Field crop: maize
Growth stage: 2
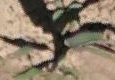
Species: maize